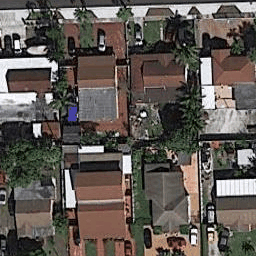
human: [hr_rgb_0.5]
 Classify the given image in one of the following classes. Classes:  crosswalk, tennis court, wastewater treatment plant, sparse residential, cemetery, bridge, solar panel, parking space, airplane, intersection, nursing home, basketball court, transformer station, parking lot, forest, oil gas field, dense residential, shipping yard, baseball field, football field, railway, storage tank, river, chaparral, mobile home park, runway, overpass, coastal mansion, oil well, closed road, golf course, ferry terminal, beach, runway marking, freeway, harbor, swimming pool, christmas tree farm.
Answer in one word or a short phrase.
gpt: dense residential